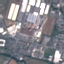
Land use / land cover class: Industrial